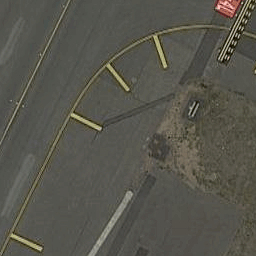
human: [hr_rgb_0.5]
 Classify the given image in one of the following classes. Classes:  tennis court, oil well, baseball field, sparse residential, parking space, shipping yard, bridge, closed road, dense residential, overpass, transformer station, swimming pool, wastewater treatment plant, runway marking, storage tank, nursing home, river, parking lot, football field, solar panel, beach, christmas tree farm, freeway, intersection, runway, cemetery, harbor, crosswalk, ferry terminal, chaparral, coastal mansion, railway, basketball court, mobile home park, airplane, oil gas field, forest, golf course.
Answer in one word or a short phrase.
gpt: runway marking